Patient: sex F, age 65
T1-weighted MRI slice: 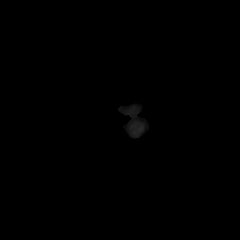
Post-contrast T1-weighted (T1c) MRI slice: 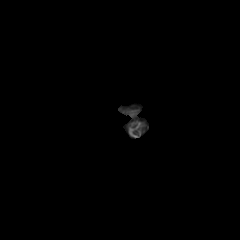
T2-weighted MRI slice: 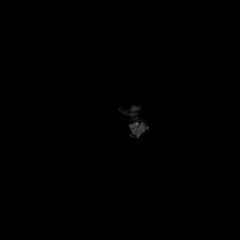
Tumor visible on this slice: no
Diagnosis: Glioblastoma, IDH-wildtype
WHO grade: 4